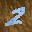
Label: 2